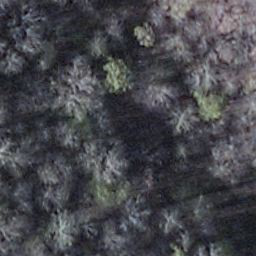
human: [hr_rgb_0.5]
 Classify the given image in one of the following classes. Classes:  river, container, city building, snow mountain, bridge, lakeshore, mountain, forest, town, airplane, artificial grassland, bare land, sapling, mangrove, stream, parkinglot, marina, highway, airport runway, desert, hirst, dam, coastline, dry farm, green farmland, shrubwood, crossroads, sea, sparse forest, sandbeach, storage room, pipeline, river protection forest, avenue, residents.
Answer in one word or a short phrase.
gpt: shrubwood